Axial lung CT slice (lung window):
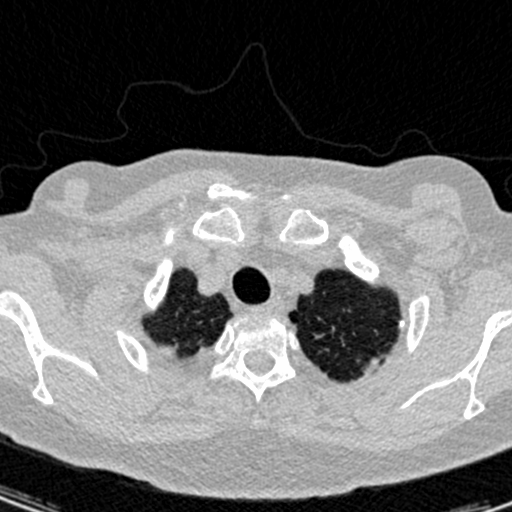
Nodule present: no